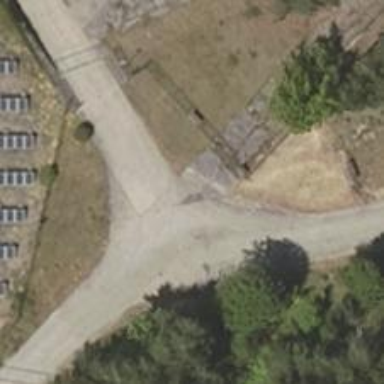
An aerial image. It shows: Paved driveway road for service purposes.